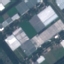
Land use / land cover class: Industrial